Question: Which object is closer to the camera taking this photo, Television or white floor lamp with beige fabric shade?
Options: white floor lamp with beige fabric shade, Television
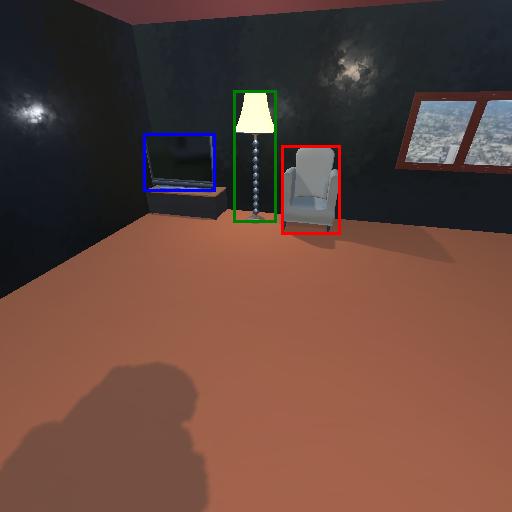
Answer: white floor lamp with beige fabric shade